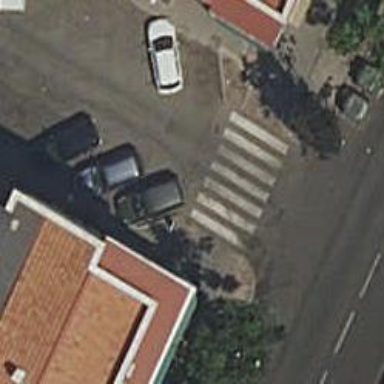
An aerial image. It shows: Marked road crossing.